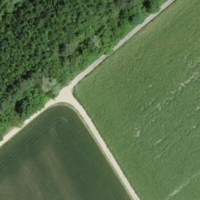
EUNIS habitat code: 44
Species observed at this site:
Turritis glabra